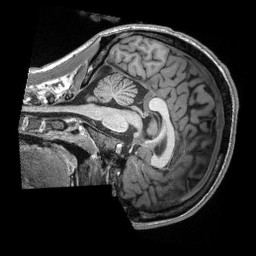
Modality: T1w
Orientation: sagittal
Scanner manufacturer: siemens
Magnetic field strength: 3 T
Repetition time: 2.3 s
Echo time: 0.00308 s